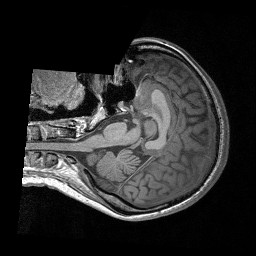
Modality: T1w
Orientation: axial